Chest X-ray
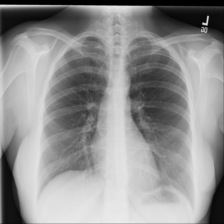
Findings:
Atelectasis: negative
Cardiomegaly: negative
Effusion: negative
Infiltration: negative
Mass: negative
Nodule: negative
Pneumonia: negative
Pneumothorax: negative
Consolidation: negative
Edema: negative
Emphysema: negative
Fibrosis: negative
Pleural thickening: negative
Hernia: negative